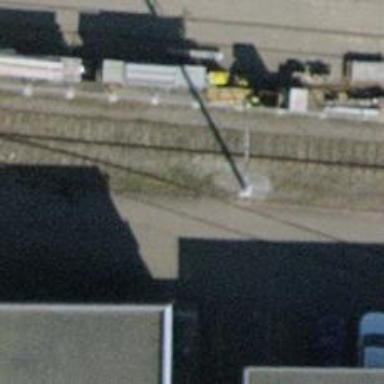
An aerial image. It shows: Single-track spur railway line.